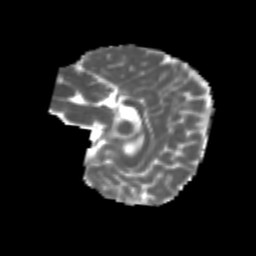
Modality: MD
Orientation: sagittal
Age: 6
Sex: female
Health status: healthy